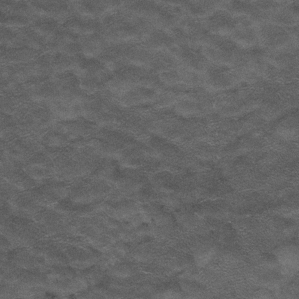
Label: frost